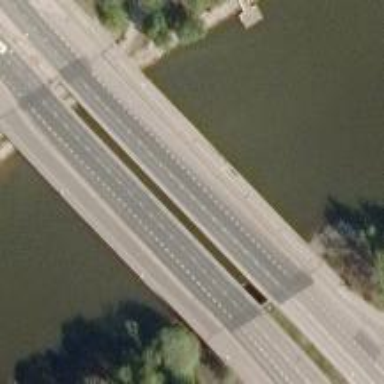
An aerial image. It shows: Primary highway bridge with asphalt surface.